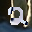
Label: 2